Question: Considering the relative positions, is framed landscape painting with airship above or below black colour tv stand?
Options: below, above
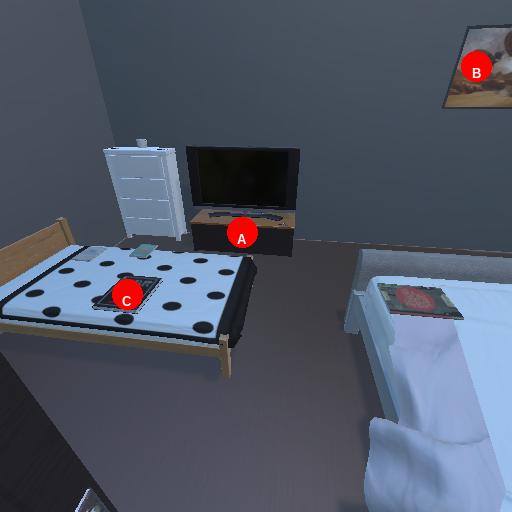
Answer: below